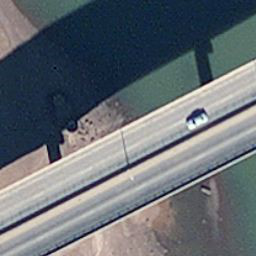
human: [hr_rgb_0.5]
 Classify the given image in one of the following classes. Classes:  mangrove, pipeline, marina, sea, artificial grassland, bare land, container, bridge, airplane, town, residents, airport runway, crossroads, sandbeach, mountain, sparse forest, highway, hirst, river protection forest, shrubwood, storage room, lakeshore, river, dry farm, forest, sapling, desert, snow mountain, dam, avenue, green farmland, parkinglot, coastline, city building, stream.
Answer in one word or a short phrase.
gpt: bridge